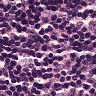
Metastatic tissue present: no